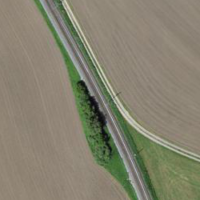
EUNIS habitat code: 52
Species observed at this site:
Filipendula ulmaria